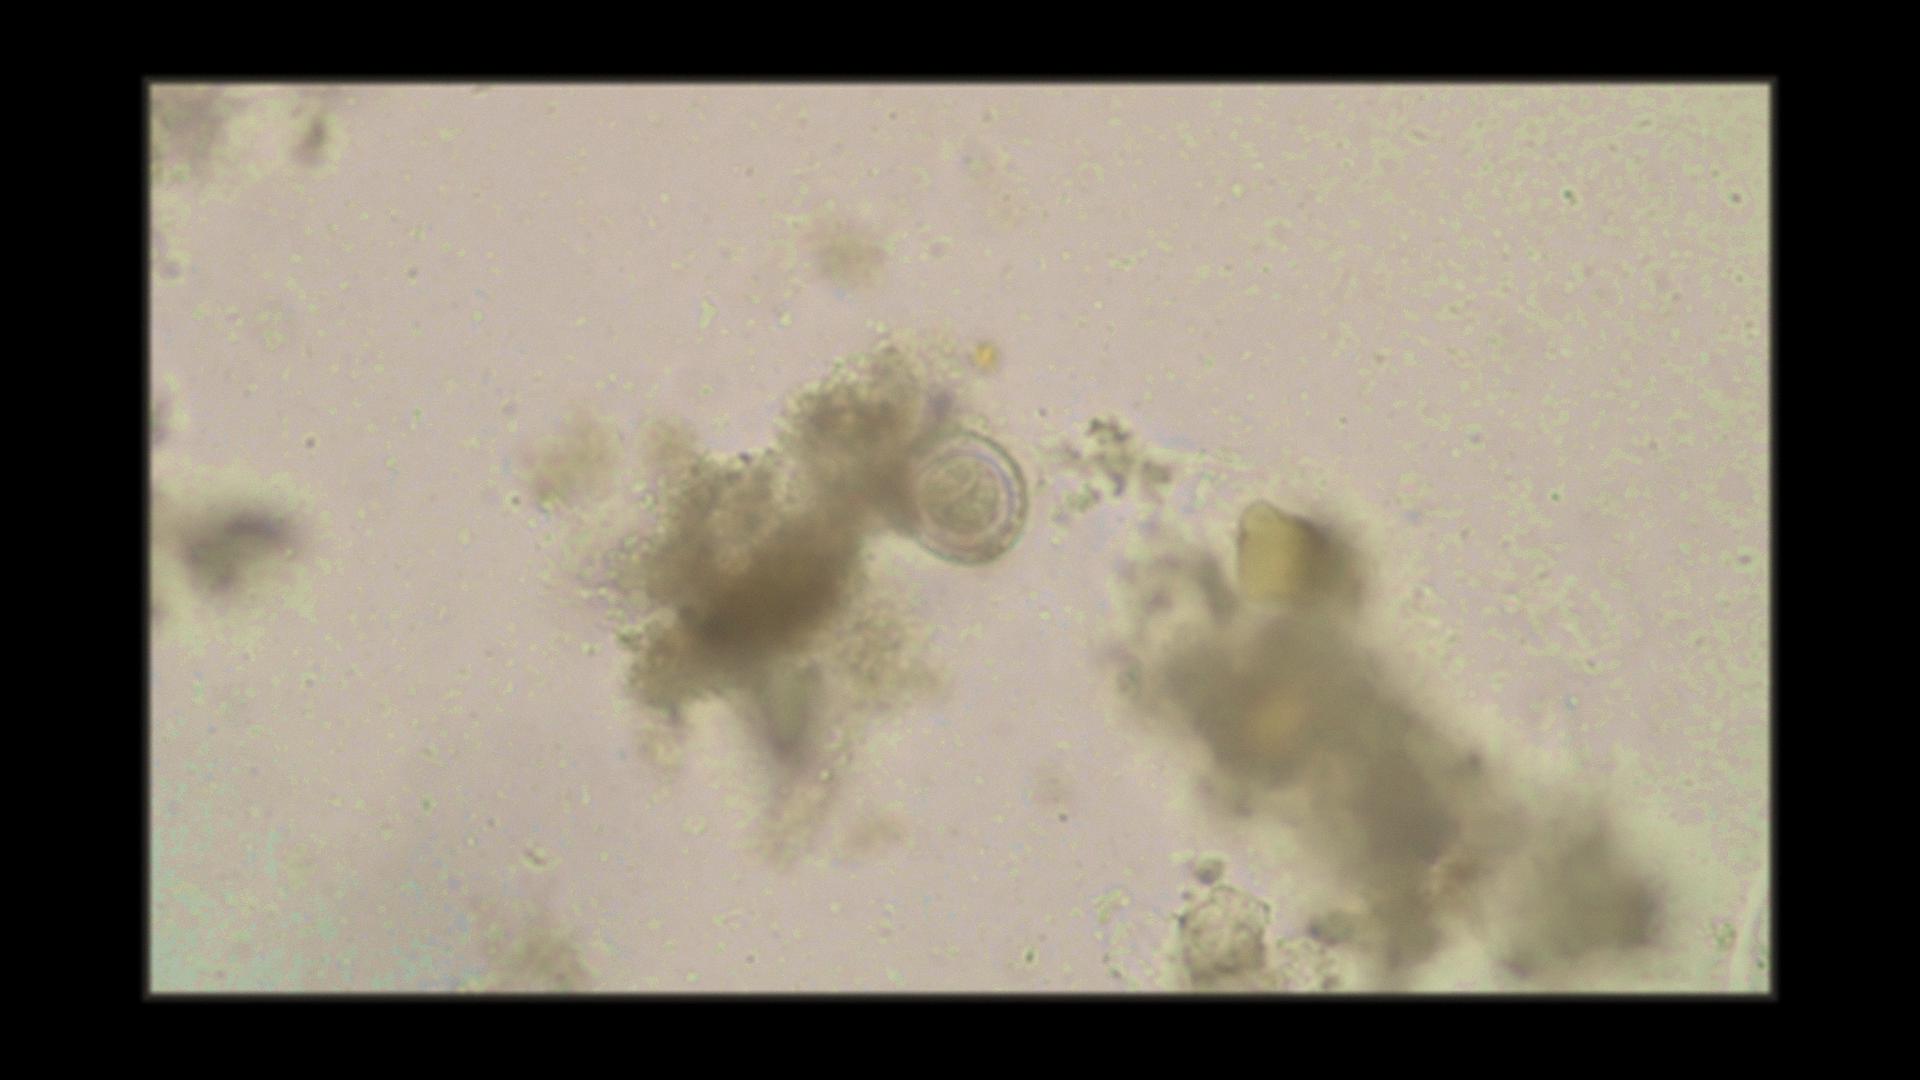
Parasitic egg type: Hymenolepis nana